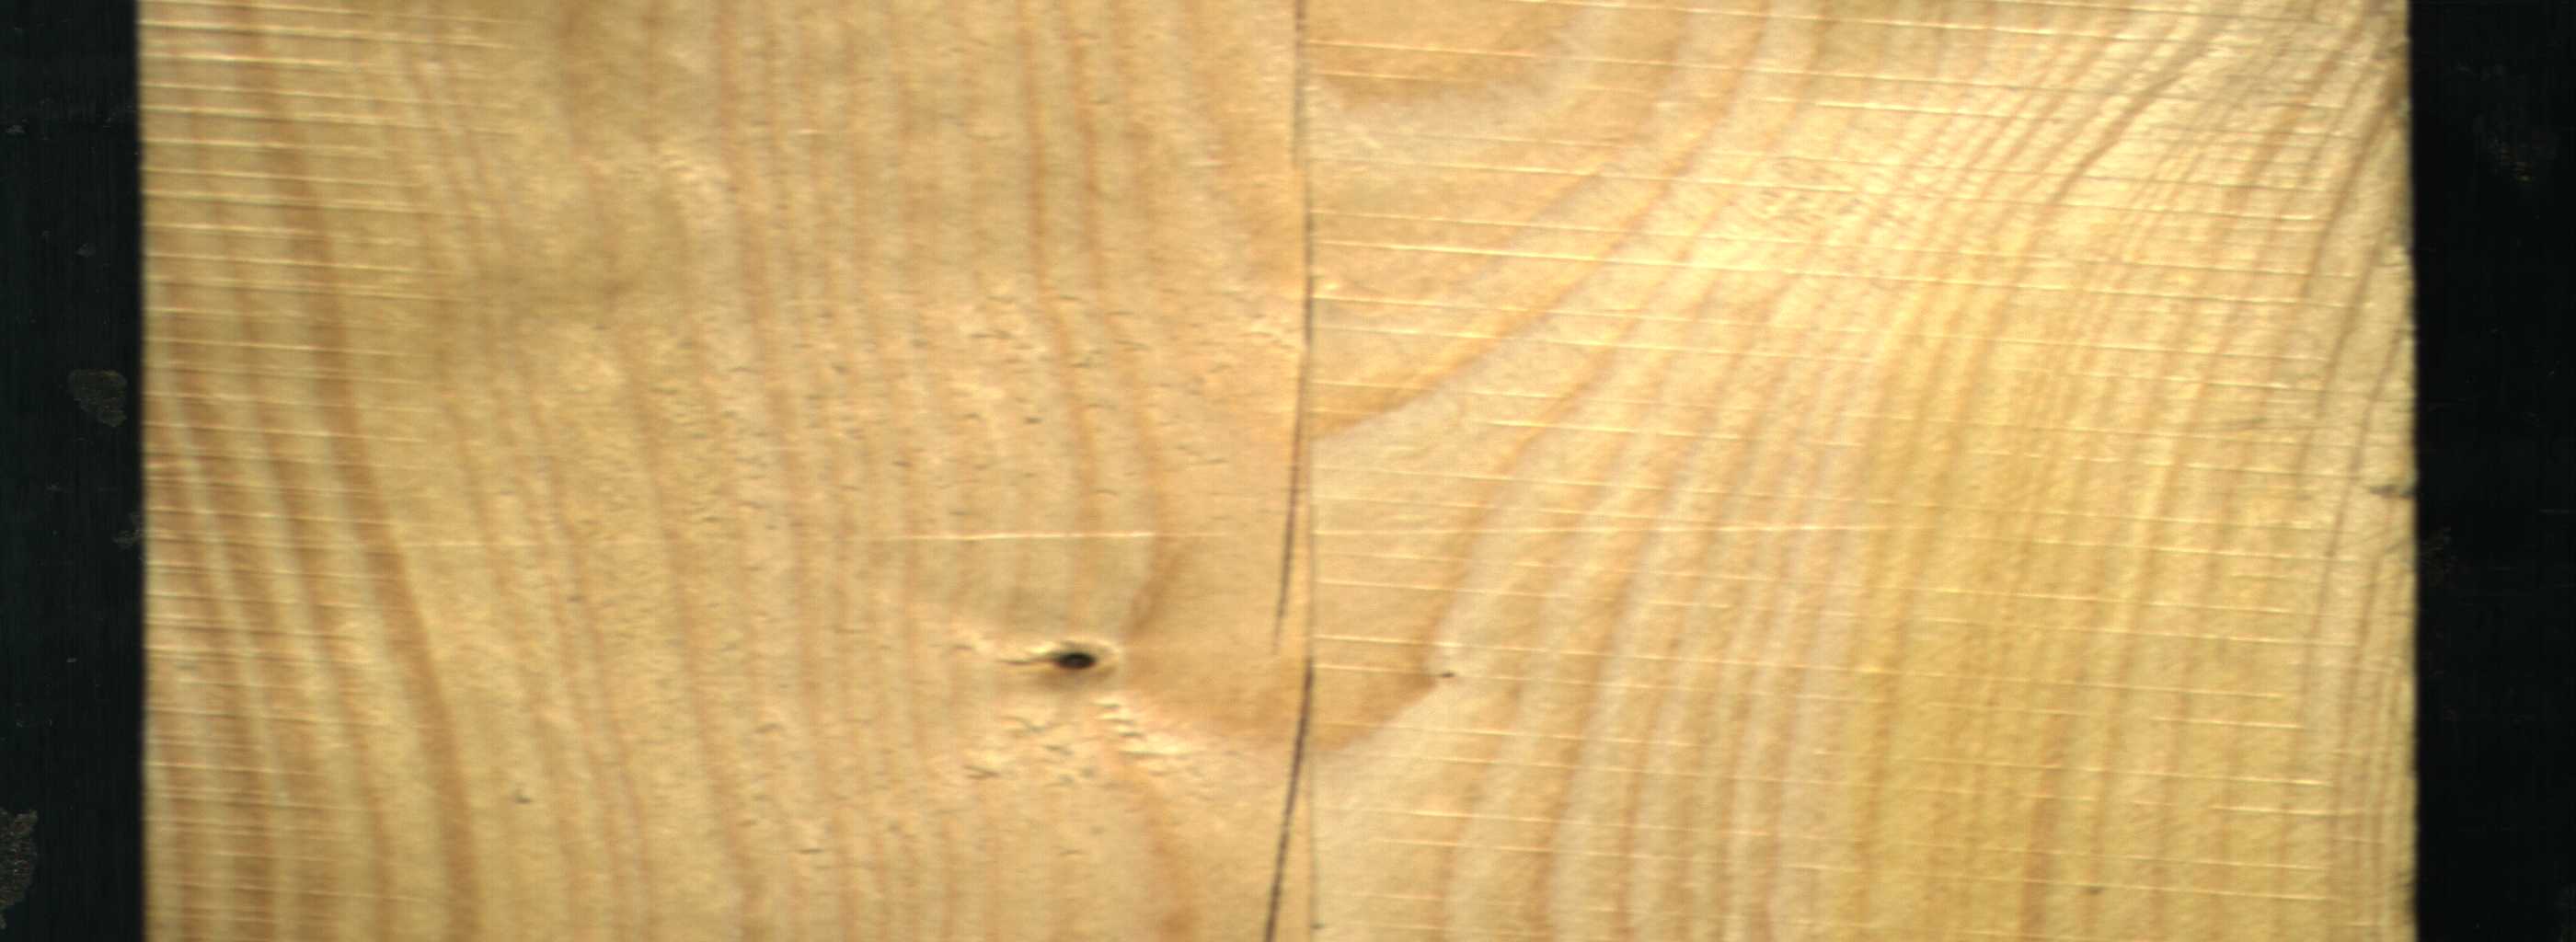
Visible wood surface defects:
Crack
Crack
Dead_Knot